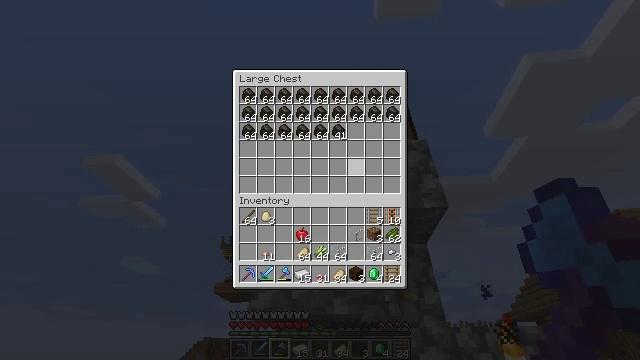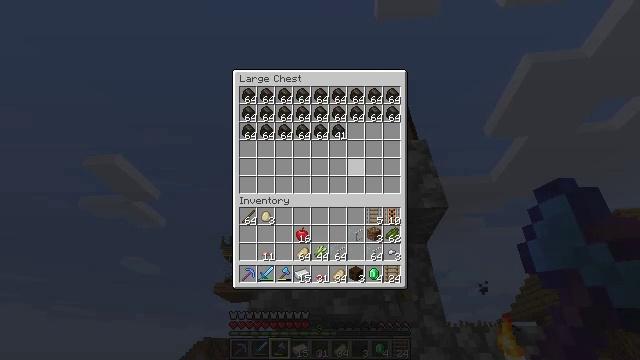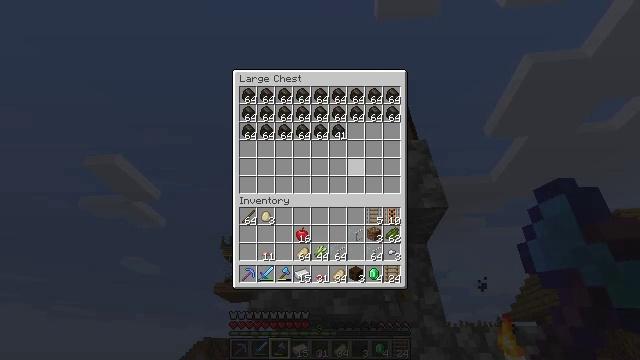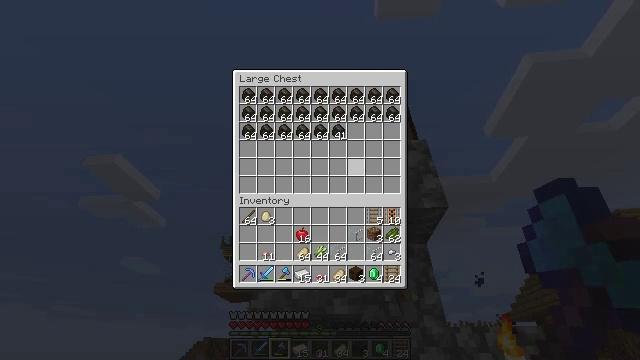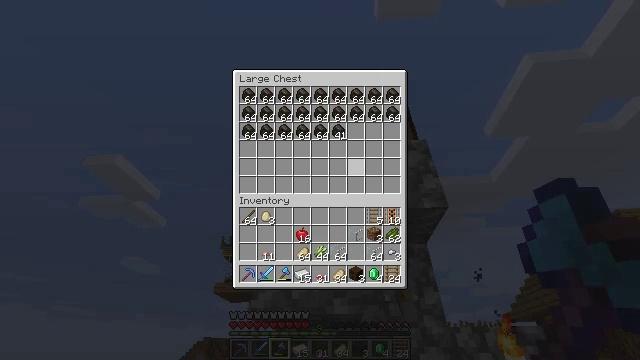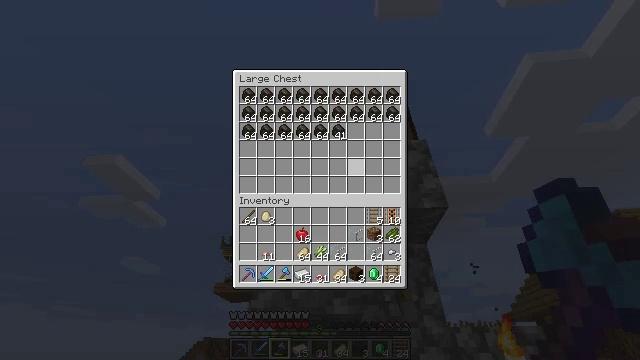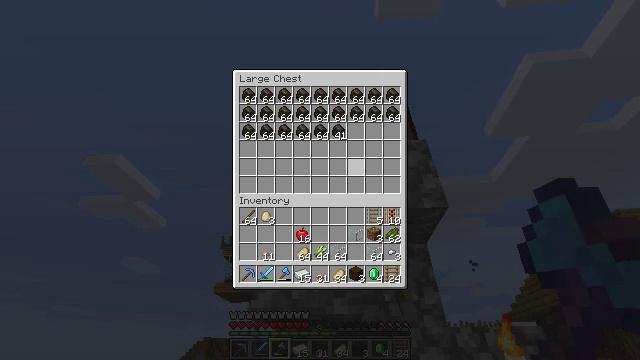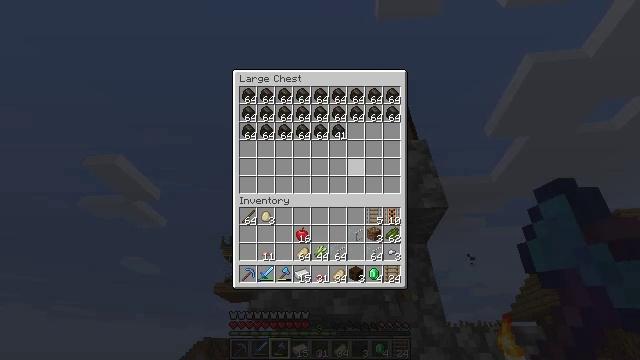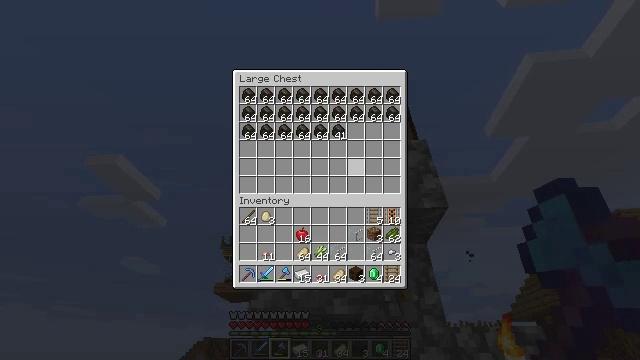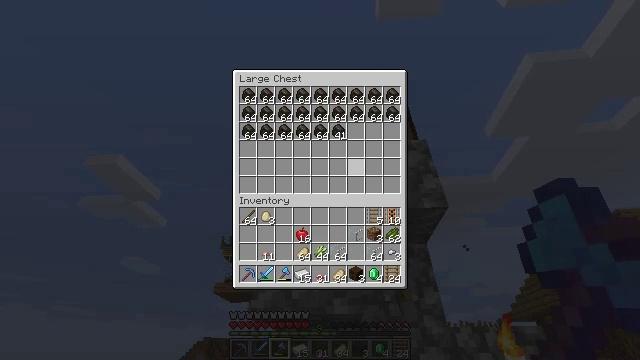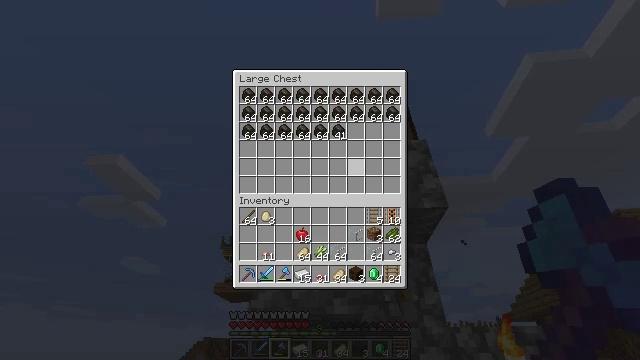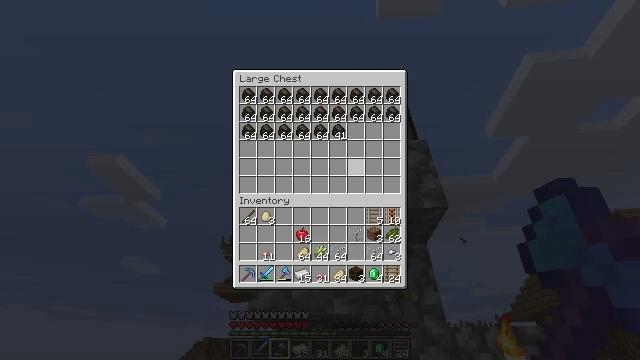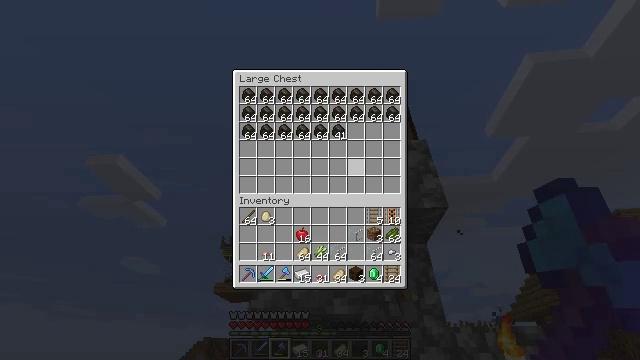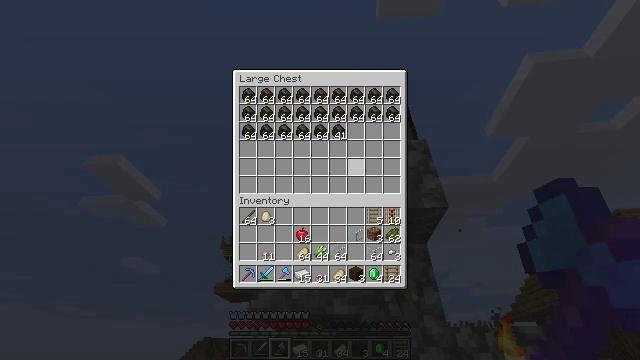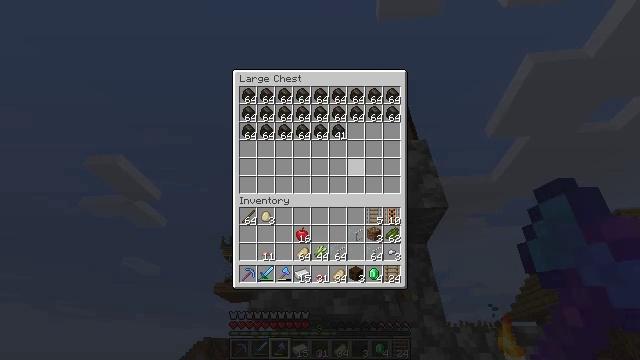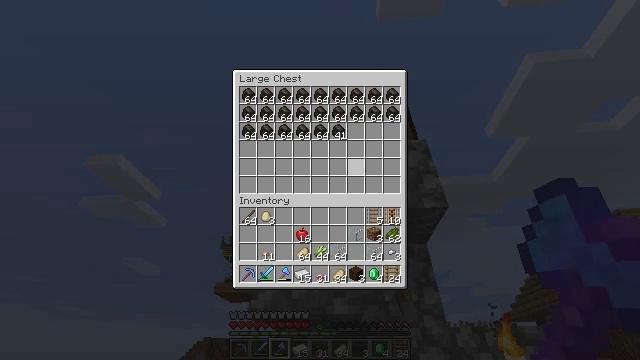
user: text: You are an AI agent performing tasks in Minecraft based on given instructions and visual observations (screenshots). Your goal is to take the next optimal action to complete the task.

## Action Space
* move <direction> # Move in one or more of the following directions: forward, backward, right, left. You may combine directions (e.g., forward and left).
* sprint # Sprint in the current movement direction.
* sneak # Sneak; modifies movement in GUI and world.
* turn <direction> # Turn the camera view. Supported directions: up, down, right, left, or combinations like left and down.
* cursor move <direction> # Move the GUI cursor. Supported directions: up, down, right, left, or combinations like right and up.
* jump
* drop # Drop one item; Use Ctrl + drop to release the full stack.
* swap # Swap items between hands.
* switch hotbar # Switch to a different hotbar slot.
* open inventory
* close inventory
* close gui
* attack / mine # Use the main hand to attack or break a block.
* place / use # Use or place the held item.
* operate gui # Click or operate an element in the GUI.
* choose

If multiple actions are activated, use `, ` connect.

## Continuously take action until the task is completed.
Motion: motion action
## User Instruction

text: Cook cactus in the furnace to make green dye.
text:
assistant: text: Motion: no_op
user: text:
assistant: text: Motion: no_op
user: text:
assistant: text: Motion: no_op
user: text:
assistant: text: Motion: no_op
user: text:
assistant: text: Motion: no_op
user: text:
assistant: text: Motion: no_op
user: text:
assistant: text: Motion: no_op
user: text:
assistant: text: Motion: no_op
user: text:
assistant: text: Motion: no_op
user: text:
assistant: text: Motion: no_op
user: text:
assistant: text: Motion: no_op
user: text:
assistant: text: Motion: no_op
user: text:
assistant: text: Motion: no_op
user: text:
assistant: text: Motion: no_op
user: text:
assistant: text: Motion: no_op
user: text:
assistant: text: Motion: no_op
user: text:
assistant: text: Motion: no_op
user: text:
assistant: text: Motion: no_op
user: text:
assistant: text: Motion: no_op
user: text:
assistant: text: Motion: no_op
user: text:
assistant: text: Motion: no_op
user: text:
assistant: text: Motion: no_op
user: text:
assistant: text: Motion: no_op
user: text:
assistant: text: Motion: no_op
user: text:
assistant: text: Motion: no_op
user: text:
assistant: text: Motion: no_op
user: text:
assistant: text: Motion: no_op
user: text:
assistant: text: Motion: no_op
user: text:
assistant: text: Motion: no_op
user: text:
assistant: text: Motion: no_op